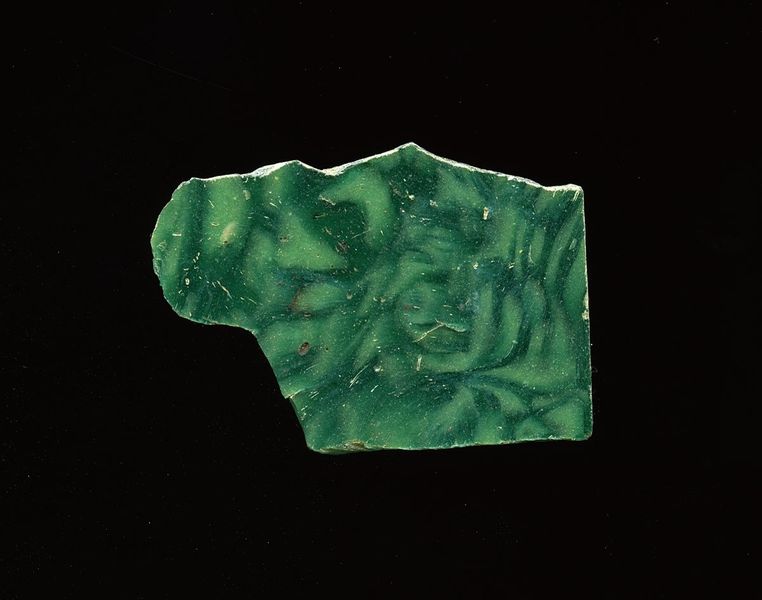
Titel: Mosaikglasfragment
Standort: Hamburg
Institution: Museum für Kunst und Gewerbe Hamburg
Schlagwörter: glas, antike, geschnitten, mosaik, wandschmuck, kaiserzeit, gepresst, bodenbeläge, frühe kaiserzeit, prinzipat, römische, mittlere, späte